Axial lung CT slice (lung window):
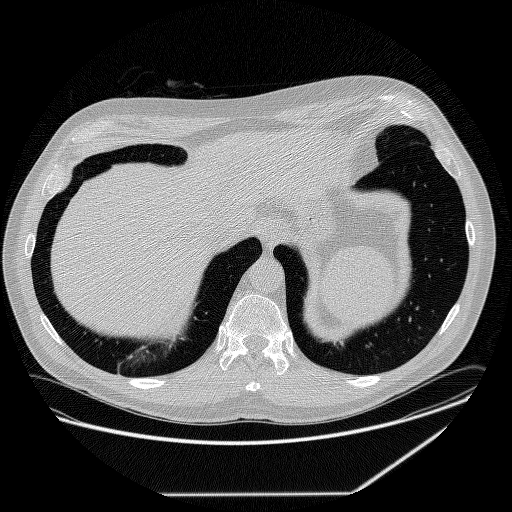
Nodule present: no